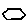
Label: hexagon